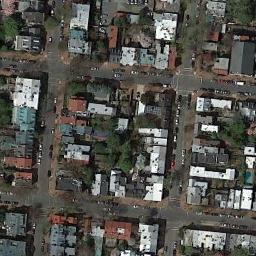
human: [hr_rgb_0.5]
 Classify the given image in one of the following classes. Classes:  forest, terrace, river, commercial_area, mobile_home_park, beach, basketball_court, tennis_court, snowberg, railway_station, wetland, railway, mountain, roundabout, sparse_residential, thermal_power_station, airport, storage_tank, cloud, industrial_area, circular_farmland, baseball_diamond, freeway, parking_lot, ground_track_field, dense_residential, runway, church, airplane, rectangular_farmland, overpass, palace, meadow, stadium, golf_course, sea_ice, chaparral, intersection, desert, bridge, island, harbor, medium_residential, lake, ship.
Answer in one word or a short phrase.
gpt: dense_residential